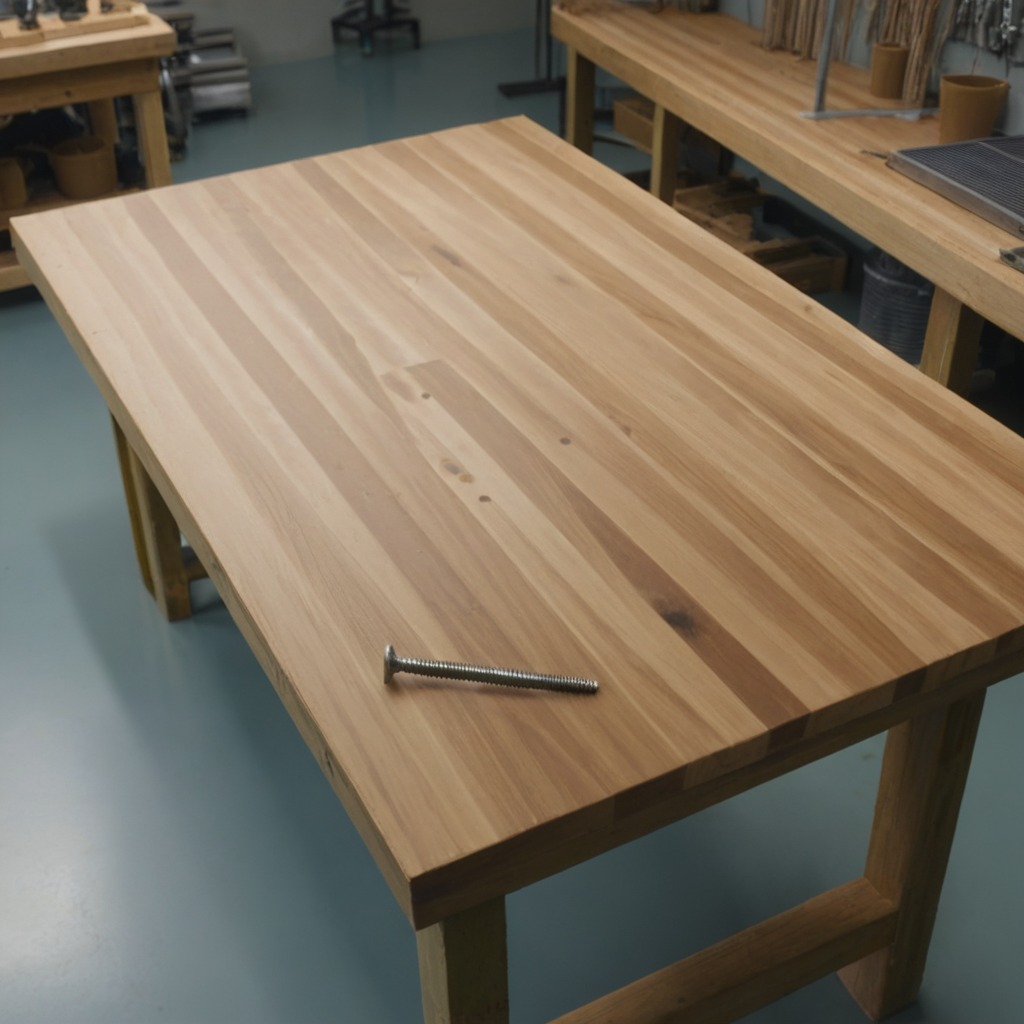
A metal screw is lying on the workbench.